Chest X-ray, PA view. Patient: 22 years old, sex F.
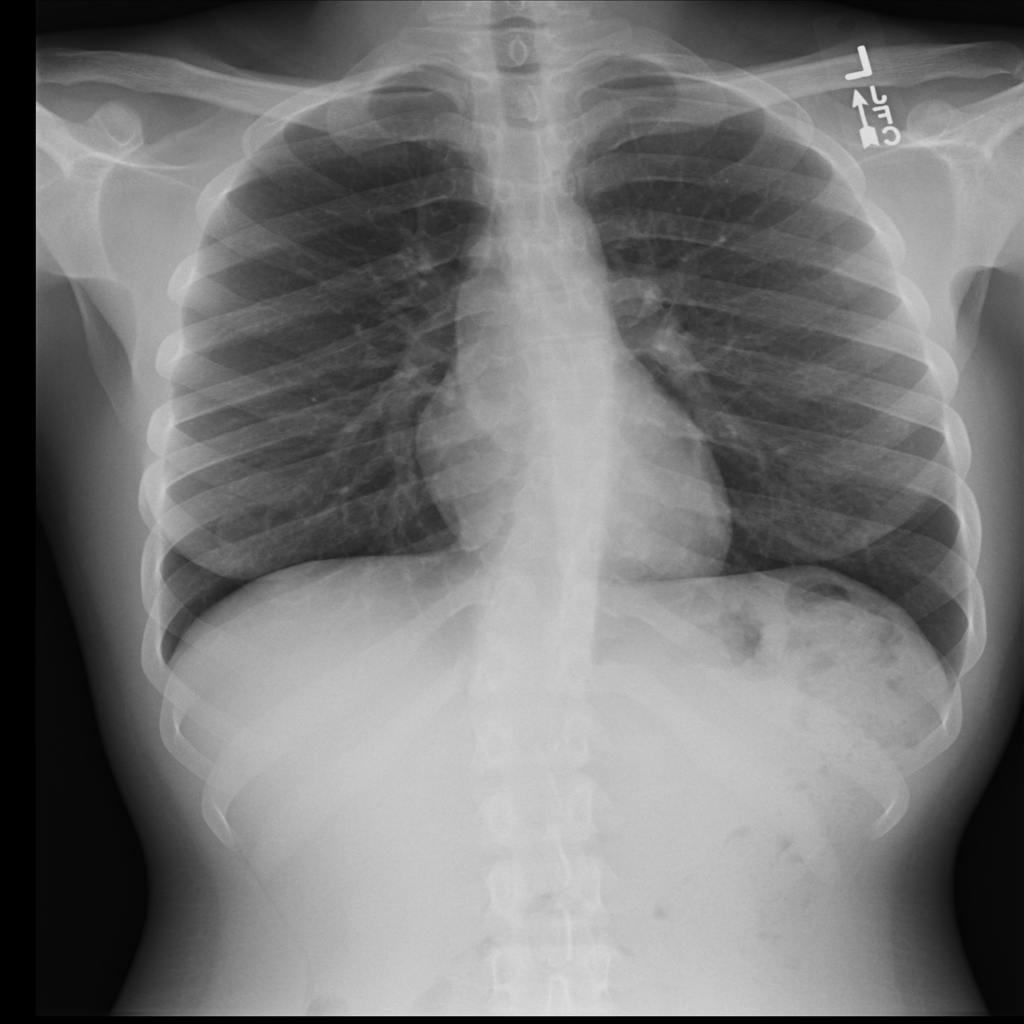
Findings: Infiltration